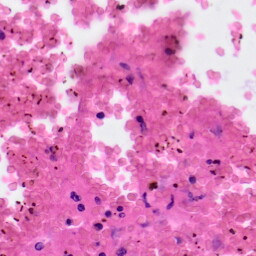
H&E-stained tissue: Colon